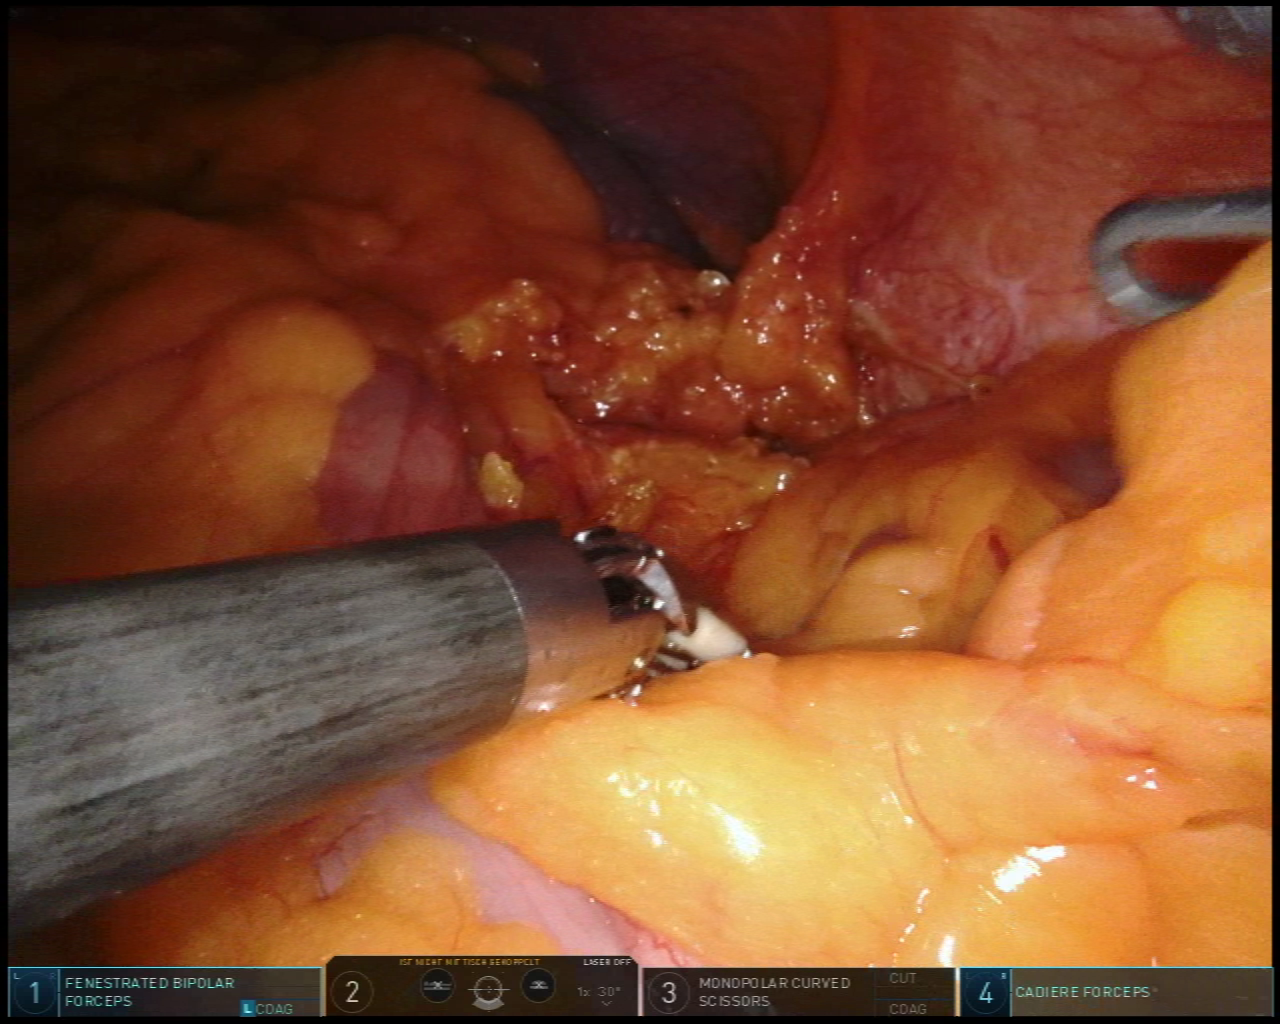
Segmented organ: spleen
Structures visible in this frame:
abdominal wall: yes
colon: yes
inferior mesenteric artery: no
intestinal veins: no
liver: no
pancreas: no
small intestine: no
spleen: yes
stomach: no
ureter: no
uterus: no
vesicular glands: no